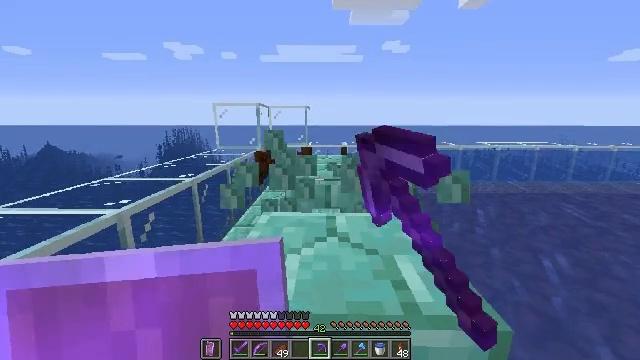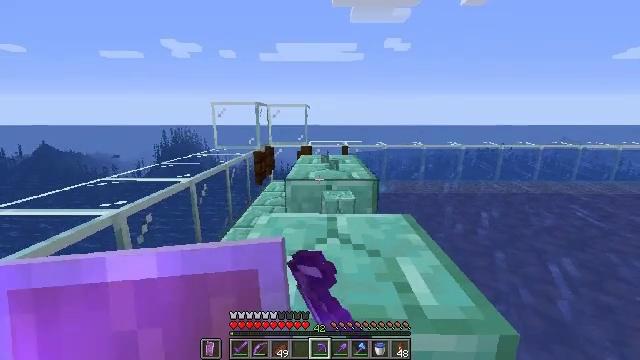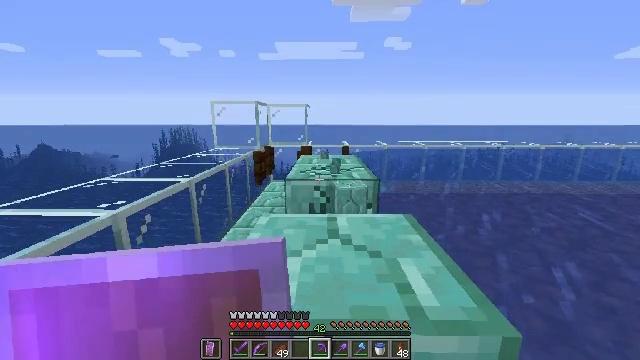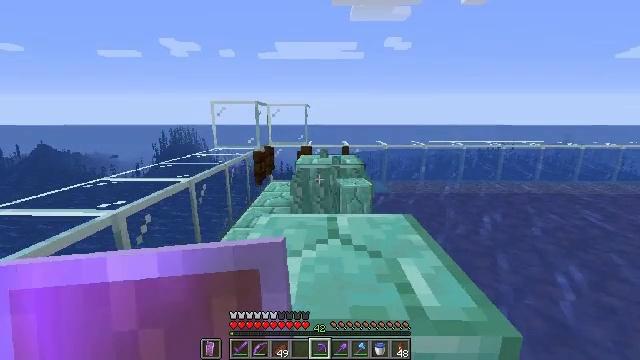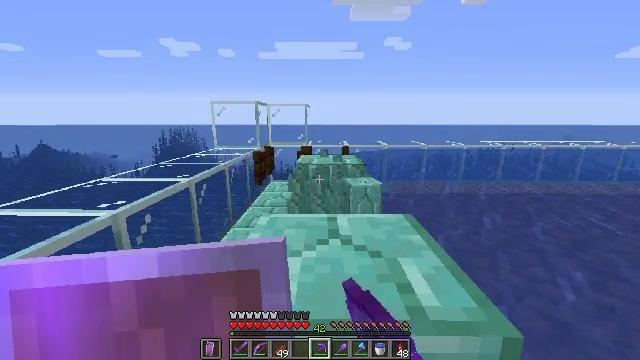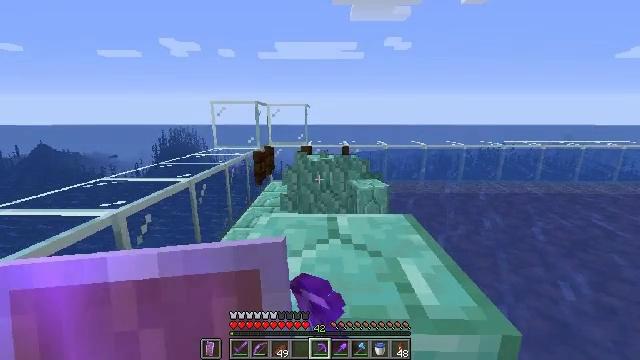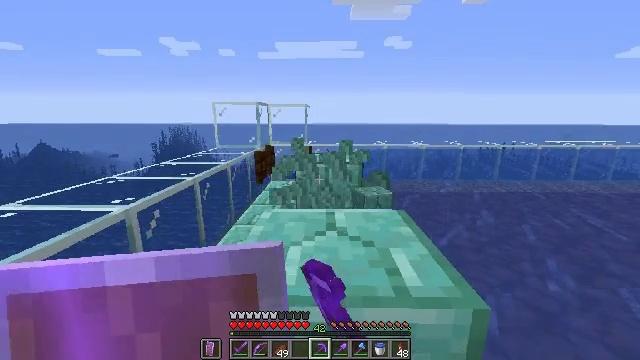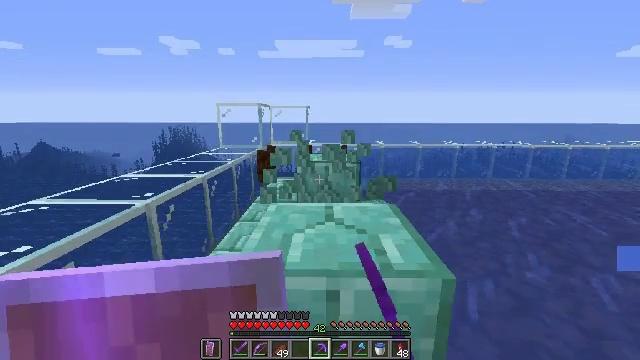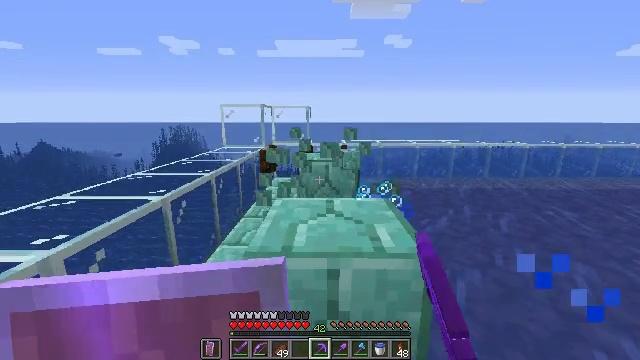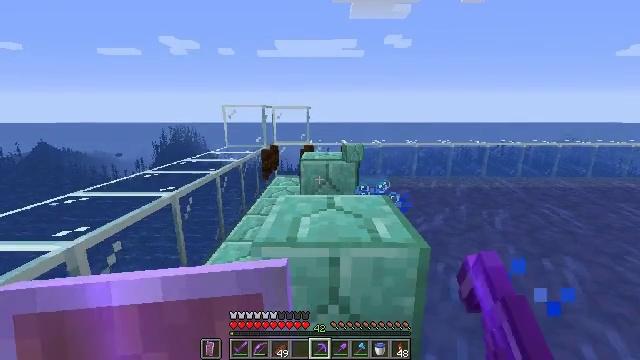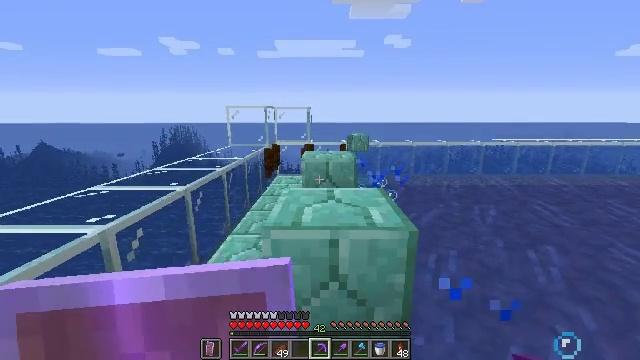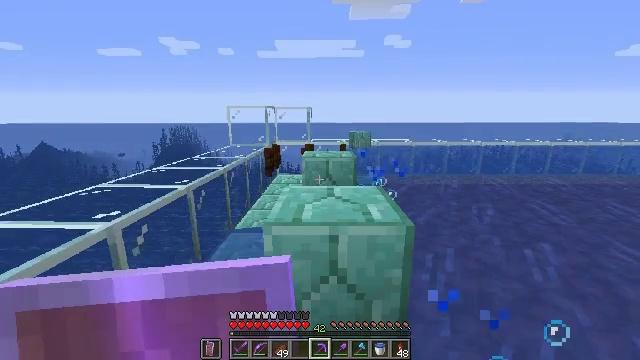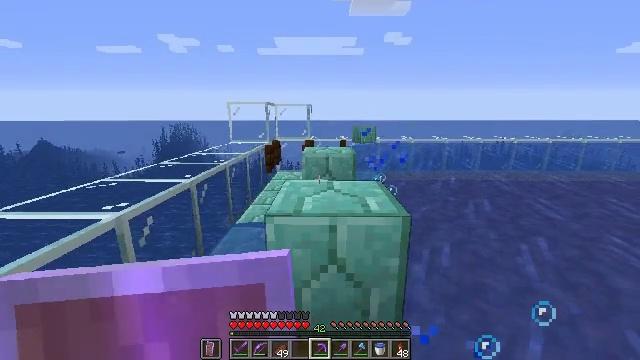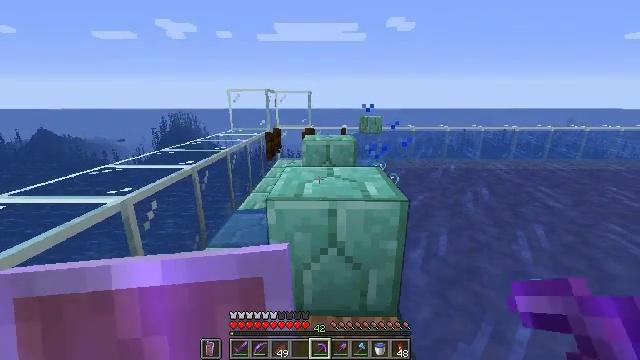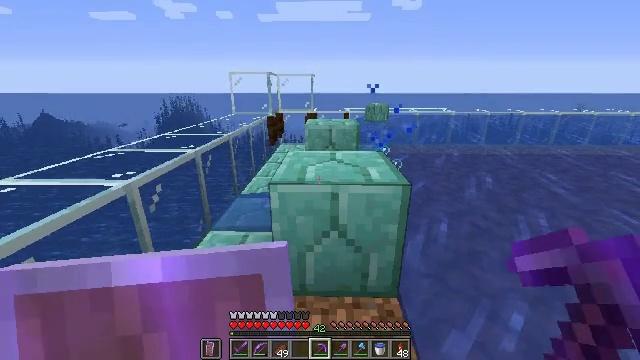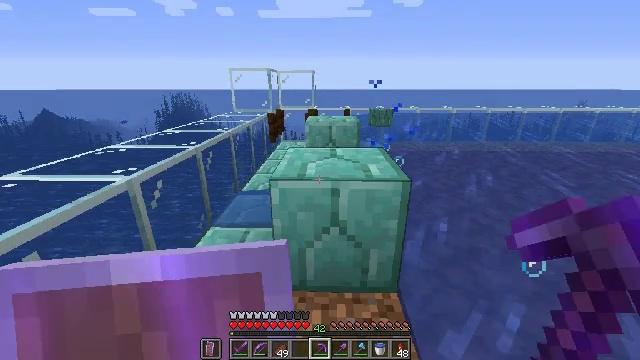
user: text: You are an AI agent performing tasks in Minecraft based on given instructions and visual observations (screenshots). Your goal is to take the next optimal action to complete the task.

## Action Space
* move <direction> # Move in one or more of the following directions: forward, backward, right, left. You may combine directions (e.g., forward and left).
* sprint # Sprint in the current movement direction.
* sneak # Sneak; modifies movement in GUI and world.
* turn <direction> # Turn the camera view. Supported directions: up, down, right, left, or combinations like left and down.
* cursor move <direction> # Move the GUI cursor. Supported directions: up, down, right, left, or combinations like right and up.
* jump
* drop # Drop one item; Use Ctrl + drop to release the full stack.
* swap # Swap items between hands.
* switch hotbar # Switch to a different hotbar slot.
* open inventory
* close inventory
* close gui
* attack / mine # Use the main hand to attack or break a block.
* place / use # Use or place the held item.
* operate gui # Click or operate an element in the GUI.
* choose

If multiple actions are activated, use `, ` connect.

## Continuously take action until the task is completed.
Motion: motion action
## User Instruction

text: Gather prismarine bricks with a pickaxe.
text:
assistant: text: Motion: attack / mine
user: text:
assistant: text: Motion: attack / mine
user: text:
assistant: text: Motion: attack / mine
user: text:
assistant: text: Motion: no_op
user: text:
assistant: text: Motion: move back
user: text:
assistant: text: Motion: move back
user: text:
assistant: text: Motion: move back
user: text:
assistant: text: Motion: move back
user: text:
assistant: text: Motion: move back
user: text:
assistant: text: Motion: no_op
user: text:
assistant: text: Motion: no_op
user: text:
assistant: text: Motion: no_op
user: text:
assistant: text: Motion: turn down
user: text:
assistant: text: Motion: turn down
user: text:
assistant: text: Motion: no_op
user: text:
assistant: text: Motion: no_op
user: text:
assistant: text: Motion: attack / mine
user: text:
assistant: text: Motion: attack / mine
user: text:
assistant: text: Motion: attack / mine
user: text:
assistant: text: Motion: attack / mine
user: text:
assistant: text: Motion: no_op
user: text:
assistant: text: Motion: no_op
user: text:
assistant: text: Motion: no_op
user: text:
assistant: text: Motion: no_op
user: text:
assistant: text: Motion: no_op
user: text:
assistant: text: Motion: attack / mine
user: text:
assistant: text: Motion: attack / mine
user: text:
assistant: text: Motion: attack / mine
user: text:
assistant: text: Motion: attack / mine
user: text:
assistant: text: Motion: attack / mine